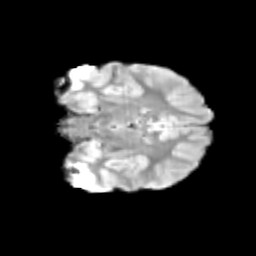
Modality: T2w
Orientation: coronal
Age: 10
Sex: male
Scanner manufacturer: siemens
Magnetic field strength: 3 T
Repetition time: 3.8 s
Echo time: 0.07 s